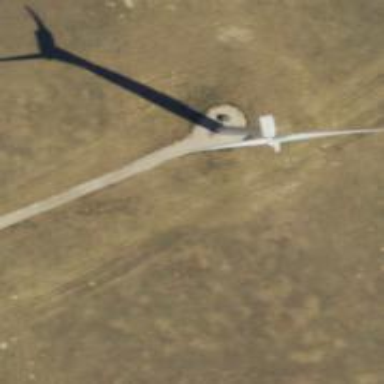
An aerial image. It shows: Wind generator using horizontal axis wind turbines.